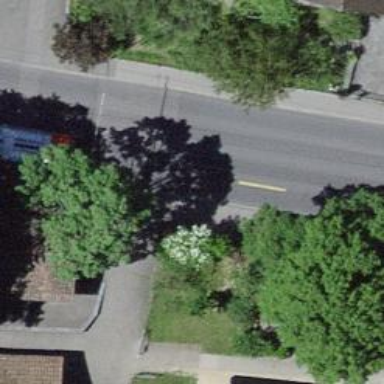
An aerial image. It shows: Trolleybus stop position for public transport.